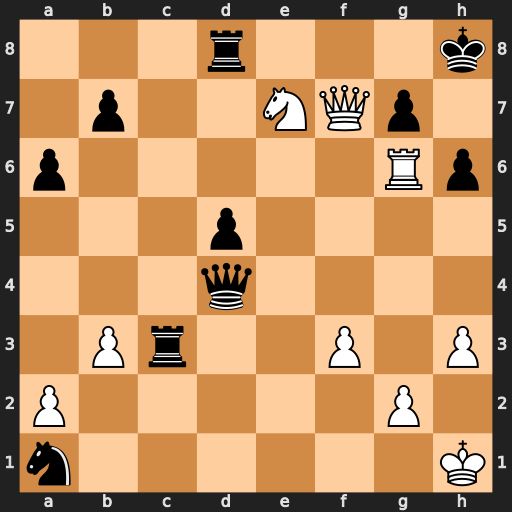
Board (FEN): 3r3k/1p2NQp1/p5Rp/3p4/3q4/1Pr2P1P/P5P1/n6K
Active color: w
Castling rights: -
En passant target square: -
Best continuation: Rxh6+ gxh6 Ng6#